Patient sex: F
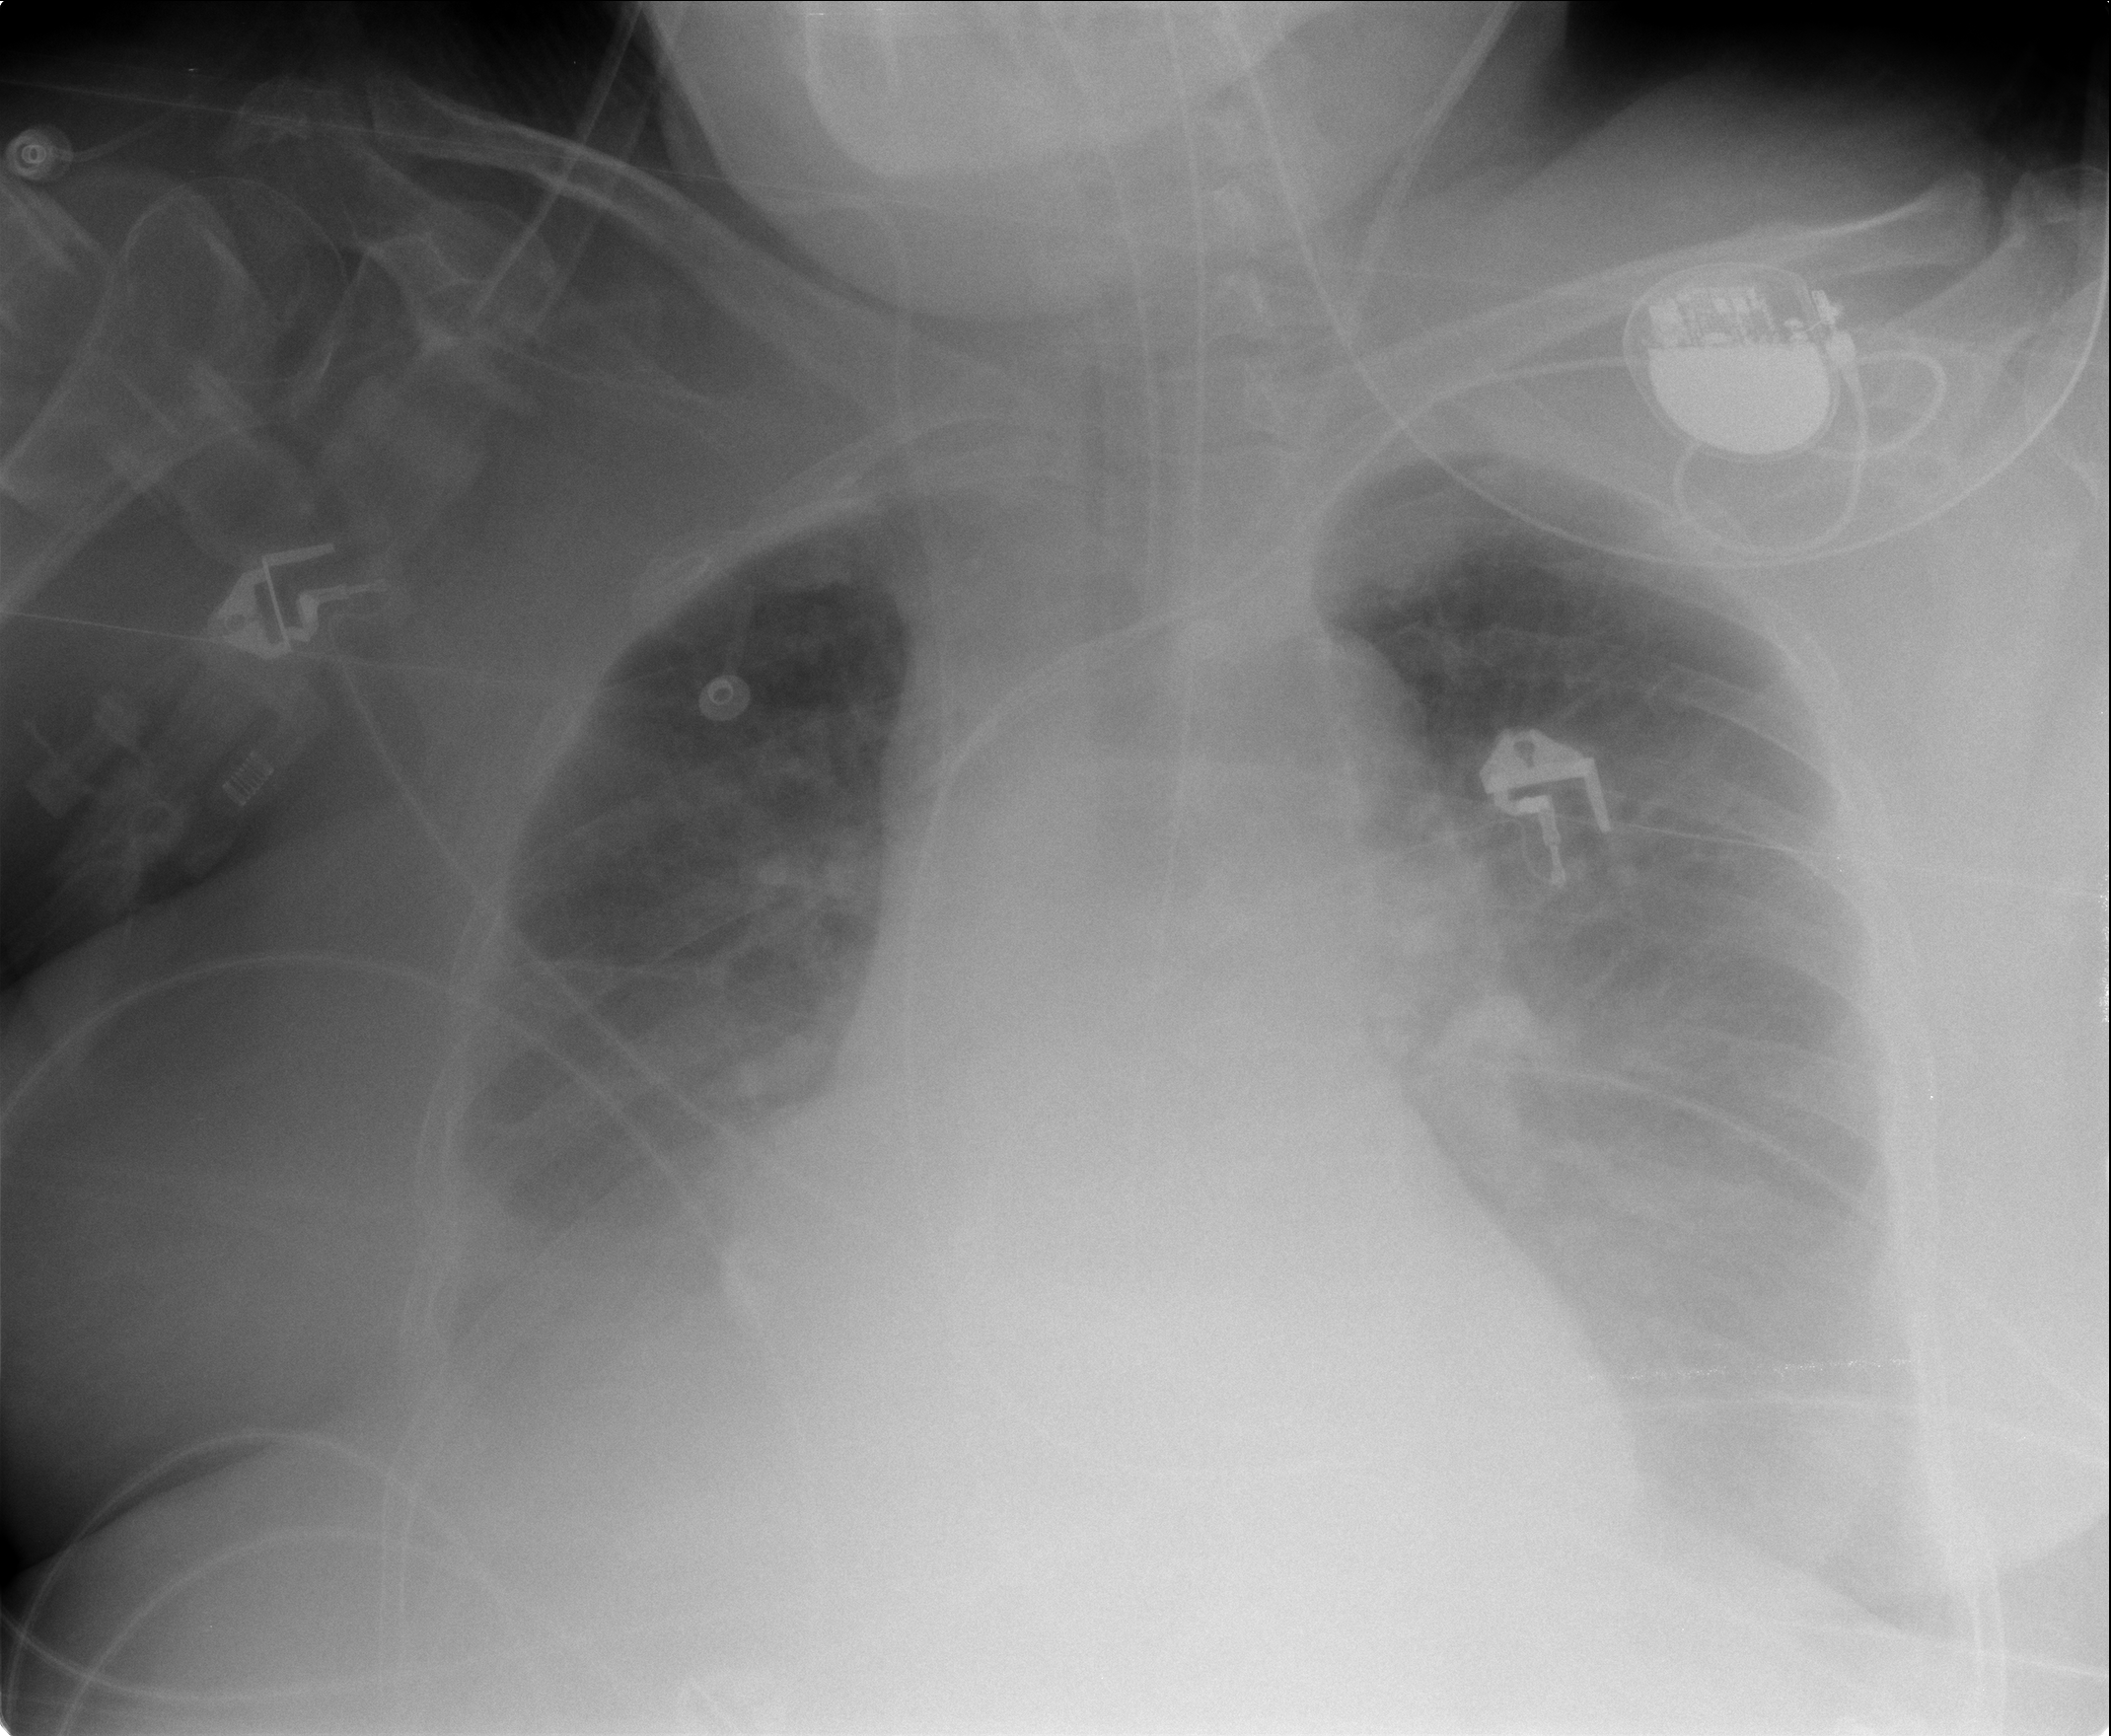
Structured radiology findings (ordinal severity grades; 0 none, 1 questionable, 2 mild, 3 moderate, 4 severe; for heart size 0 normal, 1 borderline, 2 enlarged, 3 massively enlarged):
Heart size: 2
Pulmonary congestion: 3
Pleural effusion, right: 3
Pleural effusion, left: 2
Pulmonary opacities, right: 1
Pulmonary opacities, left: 0
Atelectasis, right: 3
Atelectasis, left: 3